Question: I am new to IOS development, and have been struggling with Core Data. I am trying to create a settings page with a switch. I need to remember if this switch is turned on or off. I created a core data application, and have managed to figure out how to save the value of the switch to the attribute. The code below does this, I just can't figure out how to get the saved value of the switch back as on or off. How would I do this? Thanks!

'''
import UIKit
import CoreData
class preferencesStuff: UIViewController {
override func viewDidLoad() {
super.viewDidLoad()
var appDel:AppDelegate = (UIApplication.sharedApplication().delegate as AppDelegate)
var context:NSManagedObjectContext = appDel.managedObjectContext!
var request = NSFetchRequest(entityName: "Settings")
request.returnsObjectsAsFaults = false;
var results:NSArray = context.executeFetchRequest(request, error: nil)!
if(results.count > 0){
if results[results.count-1] as NSObject == 1 {
println("ON")
}
}else{
println("NO RESULTS")
}
}
override func didReceiveMemoryWarning() {
super.didReceiveMemoryWarning()
// Dispose of any resources that can be recreated.
}
@IBOutlet weak var fractSwitchValue: UISwitch!
@IBAction func fractSwitch(sender: AnyObject) {
if fractSwitchValue.on == true {
var appDel:AppDelegate = (UIApplication.sharedApplication().delegate as AppDelegate)
var context:NSManagedObjectContext = appDel.managedObjectContext!
var newSetting = NSEntityDescription.insertNewObjectForEntityForName("Settings", inManagedObjectContext: context) as NSManagedObject
newSetting.setValue(true, forKey: "fractionOnOff")
context.save(nil)
//println(newSetting)
}
else {
var appDel:AppDelegate = (UIApplication.sharedApplication().delegate as AppDelegate)
var context:NSManagedObjectContext = appDel.managedObjectContext!
var newSetting = NSEntityDescription.insertNewObjectForEntityForName("Settings", inManagedObjectContext: context) as NSManagedObject
newSetting.setValue(false, forKey: "fractionOnOff")
context.save(nil)
//println(newSetting)
}
}
'''
}
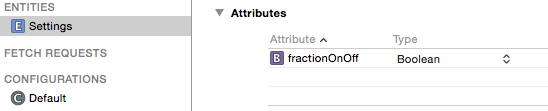
Answer: I just did your example with CoreData. I just happened to store an NSString instead of a Bool. It's not optimized, but it should get you going.
'''
import UIKit
import CoreData
class ViewController: UIViewController {
var state: NSString = ""
@IBOutlet weak var fractSwitchValue: UISwitch!
@IBAction func fractSwitch(sender: AnyObject) {
if fractSwitchValue.on == true {
state = "On"
save(state)
}
else {
state = "Off"
save(state)
}
}
override func viewWillAppear(animated: Bool) {
super.viewWillAppear(animated)
var appDel = UIApplication.sharedApplication().delegate as AppDelegate
var context = appDel.managedObjectContext!
var request = NSFetchRequest(entityName: "Settings")
var error: NSError?
var results = context.executeFetchRequest(request, error: &error) as [NSManagedObject]?
if let fetchedResults = results {
state = fetchedResults[fetchedResults.count - 1].valueForKey("fractionOnOff") as String!
} else {
println("Could not fetch \(error), \(error!.userInfo)")
}
if state == "On" {
fractSwitchValue.setOn(true, animated: true)
} else {
fractSwitchValue.setOn(false, animated: true)
}
}
override func viewDidLoad() {
super.viewDidLoad()
}
func save(string: NSString) {
let appDel = UIApplication.sharedApplication().delegate as AppDelegate
let context = appDel.managedObjectContext!
let entity = NSEntityDescription.entityForName("Settings", inManagedObjectContext: context)
let setting = NSManagedObject(entity: entity!, insertIntoManagedObjectContext: context)
setting.setValue(string, forKey: "fractionOnOff")
println(string)
var error: NSError?
if !context.save(&error) {
println("Could not save \(error), \(error?.userInfo)")
}
}
}
'''